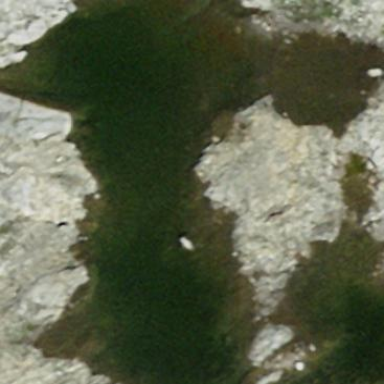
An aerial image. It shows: Lake with natural water.